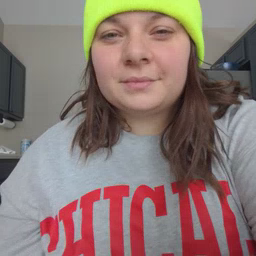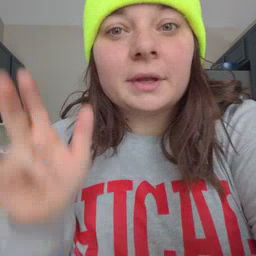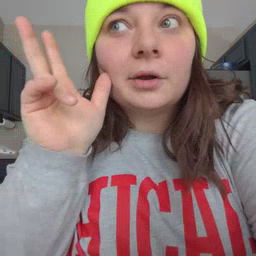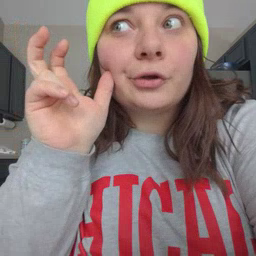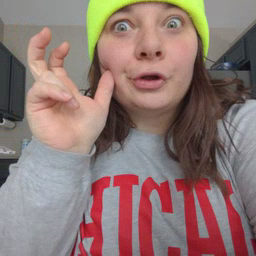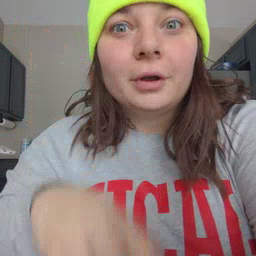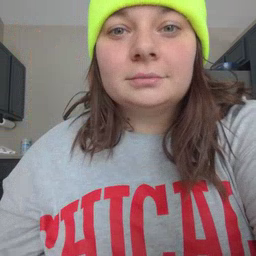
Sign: hear